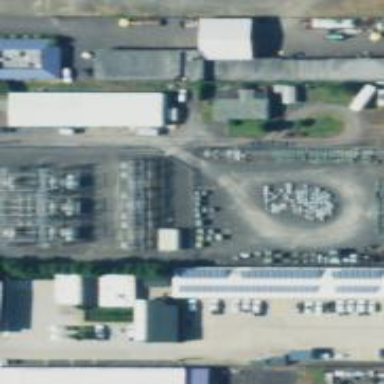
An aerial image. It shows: Distribution-level power substation.